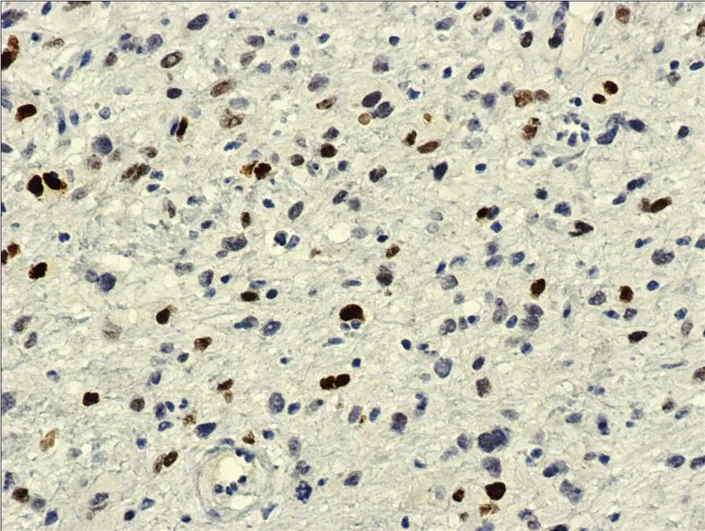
MDM2, 20x: immunohistochemistry against MDM2-antibody shows diffuse and intense nuclear reaction.
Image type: pathology (immunostaining)